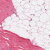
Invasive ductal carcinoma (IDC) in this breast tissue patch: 0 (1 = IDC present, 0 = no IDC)